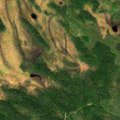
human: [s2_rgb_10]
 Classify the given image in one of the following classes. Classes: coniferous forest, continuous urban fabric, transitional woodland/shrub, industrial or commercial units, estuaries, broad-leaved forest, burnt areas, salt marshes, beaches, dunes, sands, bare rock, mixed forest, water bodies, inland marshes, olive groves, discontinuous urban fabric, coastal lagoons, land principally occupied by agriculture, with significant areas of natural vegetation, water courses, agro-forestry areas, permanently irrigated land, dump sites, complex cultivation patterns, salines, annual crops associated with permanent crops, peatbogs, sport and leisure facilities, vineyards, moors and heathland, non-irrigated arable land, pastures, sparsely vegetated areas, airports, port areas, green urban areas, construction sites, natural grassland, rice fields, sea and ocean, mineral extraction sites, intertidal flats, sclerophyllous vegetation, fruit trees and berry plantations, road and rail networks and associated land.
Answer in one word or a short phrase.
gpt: coniferous forest, transitional woodland/shrub, peatbogs